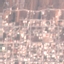
Land use / land cover class: Residential